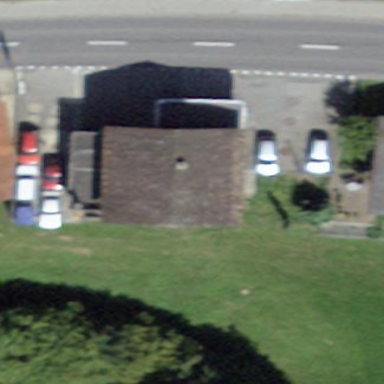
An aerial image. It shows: Residential building.